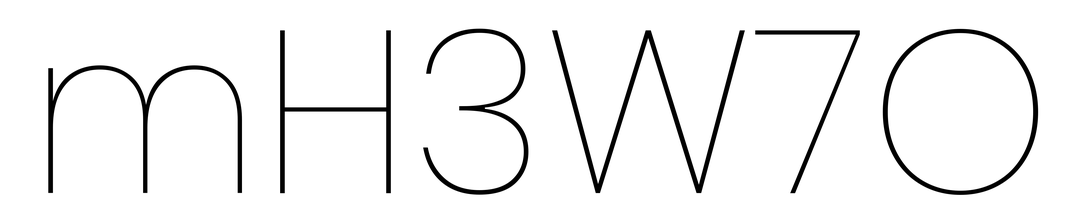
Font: Poppins-Thin